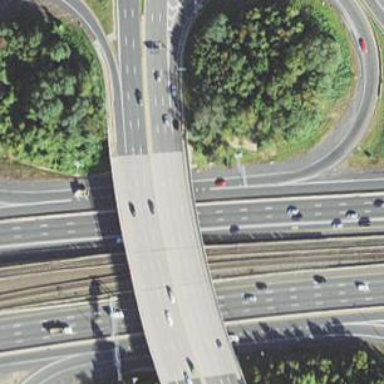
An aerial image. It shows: Motorway junction.